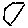
Label: hexagon